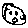
Label: moon